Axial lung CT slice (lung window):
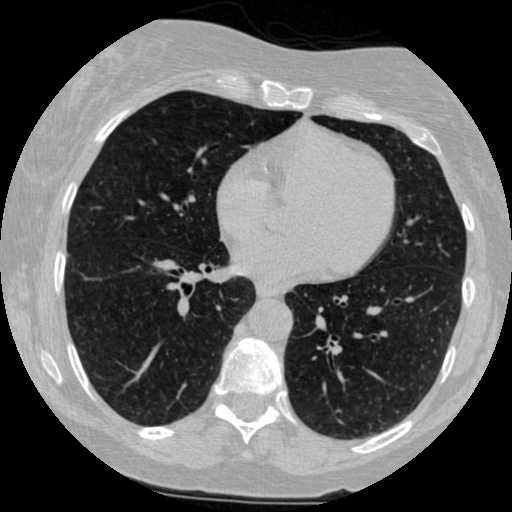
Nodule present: no